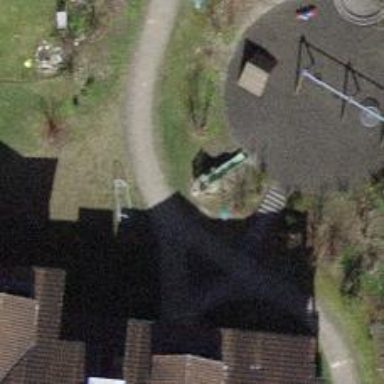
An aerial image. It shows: Playground with slide.